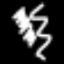
Label: squiggle